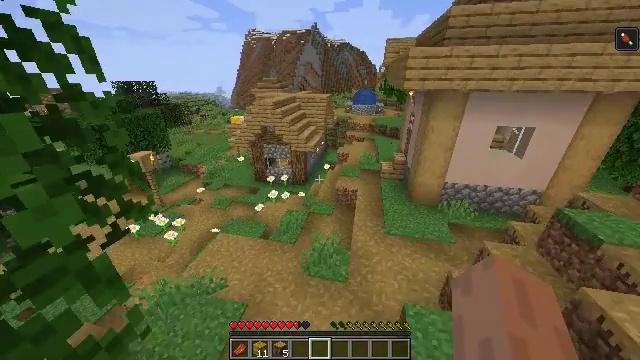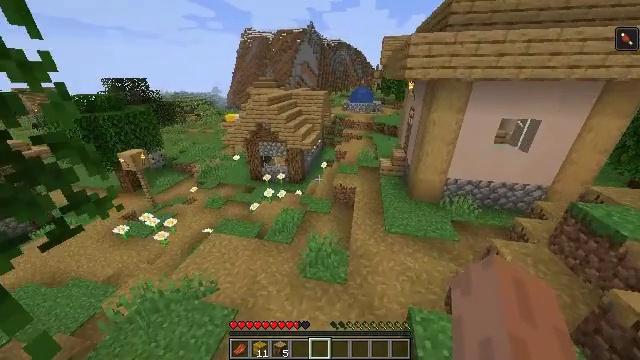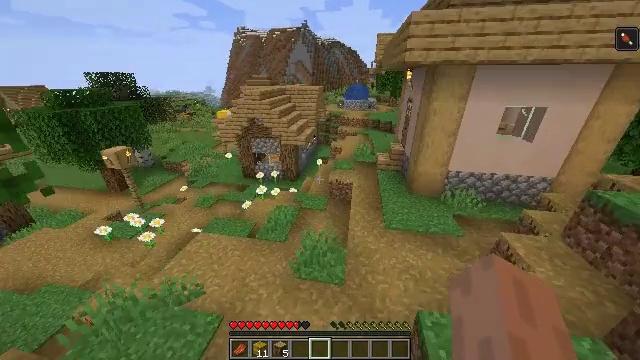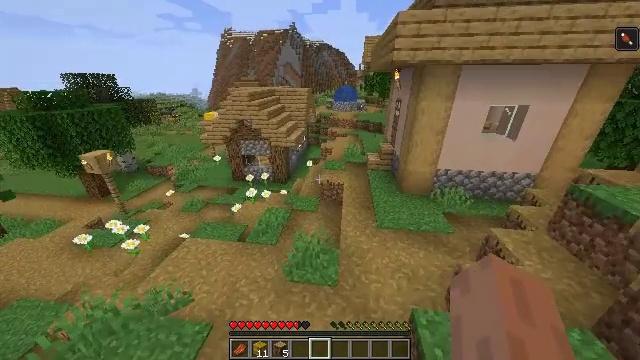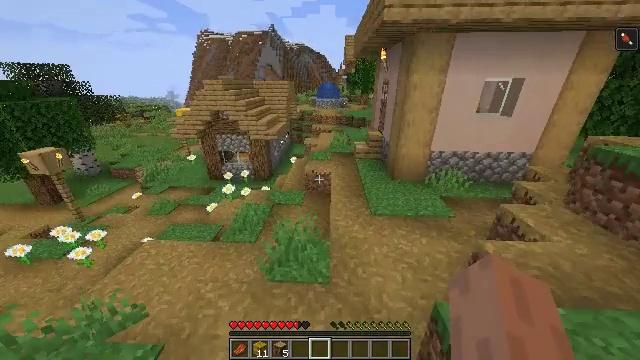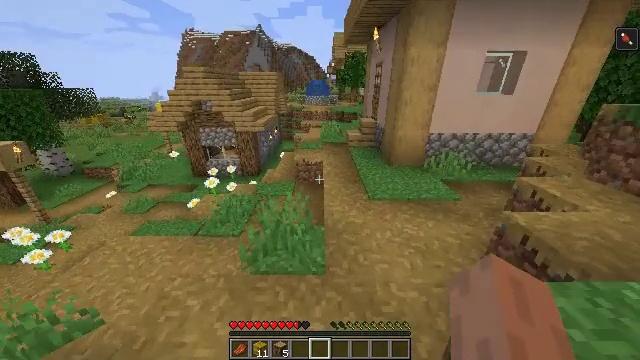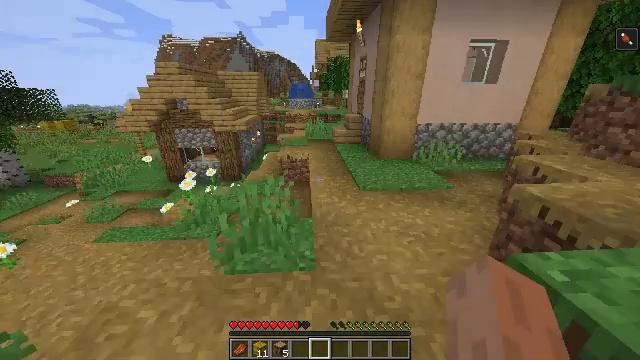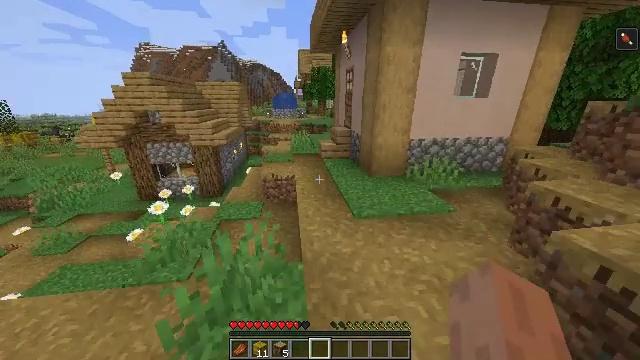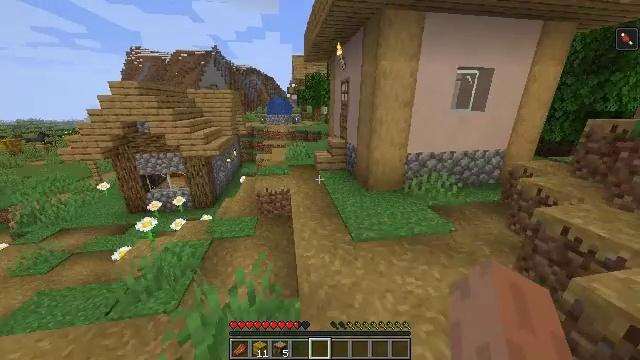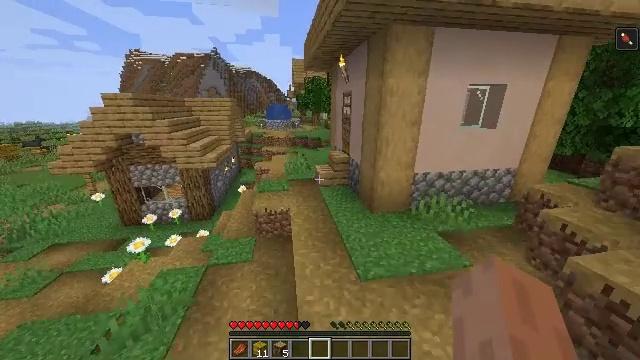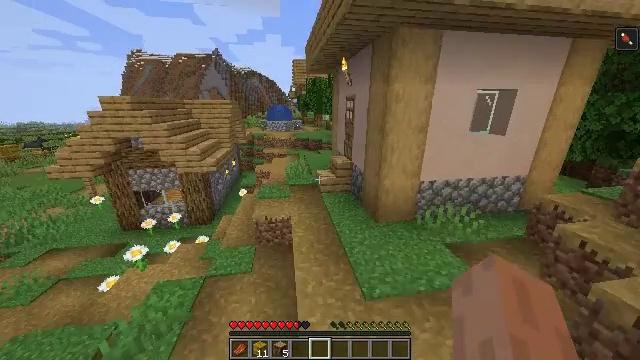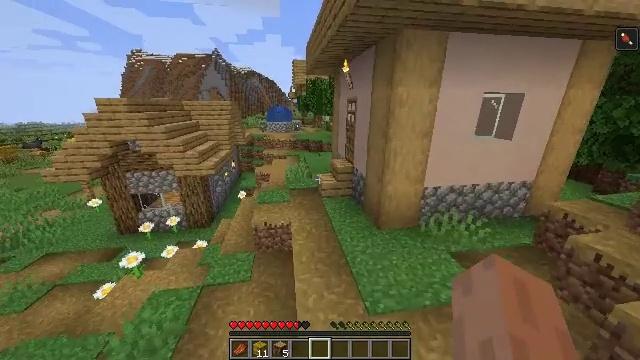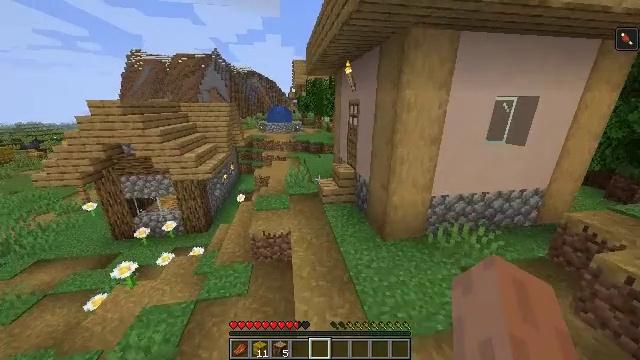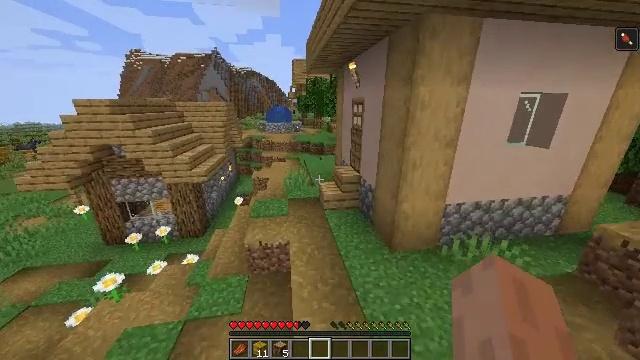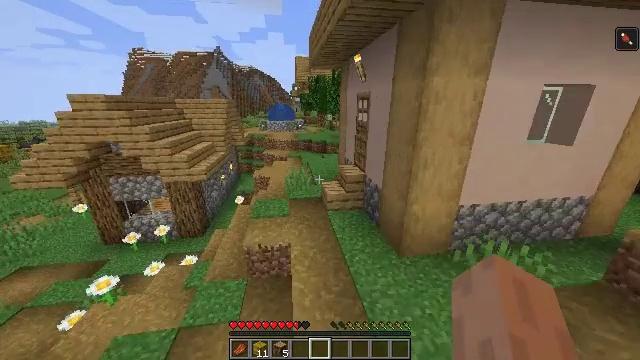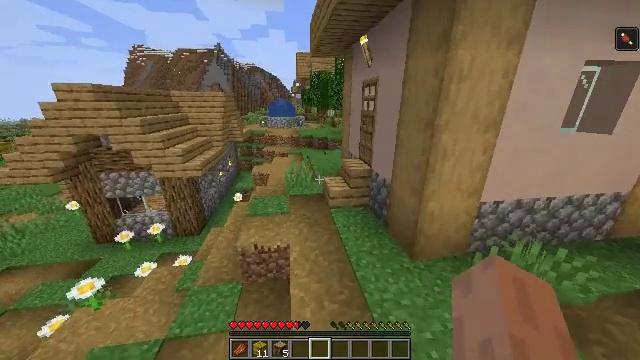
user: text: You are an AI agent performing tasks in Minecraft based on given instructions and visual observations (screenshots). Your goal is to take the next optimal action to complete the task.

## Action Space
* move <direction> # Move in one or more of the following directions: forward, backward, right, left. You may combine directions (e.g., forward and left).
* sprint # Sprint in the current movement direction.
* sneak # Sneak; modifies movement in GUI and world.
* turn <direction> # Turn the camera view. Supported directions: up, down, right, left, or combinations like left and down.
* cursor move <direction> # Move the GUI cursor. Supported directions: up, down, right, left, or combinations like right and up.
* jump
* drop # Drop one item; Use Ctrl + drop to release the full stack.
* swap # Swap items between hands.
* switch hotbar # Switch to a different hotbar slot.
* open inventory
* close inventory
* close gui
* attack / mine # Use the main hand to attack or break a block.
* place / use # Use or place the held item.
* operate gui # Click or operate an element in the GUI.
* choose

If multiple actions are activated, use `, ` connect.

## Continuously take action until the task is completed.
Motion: motion action
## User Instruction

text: Break and collect the fletching table.
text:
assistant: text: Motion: move forward, sprint, jump
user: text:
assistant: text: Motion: move forward, sprint, turn right, jump
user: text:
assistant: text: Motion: move forward, sprint, turn right, jump
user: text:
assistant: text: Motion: move forward, sprint, turn right, jump
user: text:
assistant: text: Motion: move forward, sprint, turn right, jump
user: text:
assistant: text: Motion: move forward, sprint, turn right and up, jump
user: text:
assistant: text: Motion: move forward, sprint, turn right and up, jump
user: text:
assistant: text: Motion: move forward, sprint, turn right, jump
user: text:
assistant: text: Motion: move forward, sprint, jump
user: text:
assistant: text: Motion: move forward, sprint, jump
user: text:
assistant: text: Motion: move forward, sprint, jump
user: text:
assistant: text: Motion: move forward, sprint, jump
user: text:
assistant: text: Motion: move forward, sprint, jump
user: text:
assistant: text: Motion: move forward, sprint, jump
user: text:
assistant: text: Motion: move forward, sprint, jump
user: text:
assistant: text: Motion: move forward, sprint, jump
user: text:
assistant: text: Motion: move forward, sprint, jump
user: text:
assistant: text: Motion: move forward, sprint, jump
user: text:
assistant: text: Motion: move forward, sprint, turn right, jump
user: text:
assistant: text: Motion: move forward, sprint, turn right, jump
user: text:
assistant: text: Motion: move forward, sprint, turn right, jump
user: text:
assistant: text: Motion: move forward and move left, sprint, turn right and up, jump
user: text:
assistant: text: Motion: move forward and move left, sprint, turn right and up, jump
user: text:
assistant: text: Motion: move forward and move left, turn right
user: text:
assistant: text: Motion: move forward and move left, turn right
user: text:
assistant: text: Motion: move forward and move left, turn right
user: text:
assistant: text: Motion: move forward and move left, turn right
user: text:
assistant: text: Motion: move forward and move left, turn right, use / place
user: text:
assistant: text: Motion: move forward and move left, turn right, use / place
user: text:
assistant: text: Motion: move forward and move left, turn right and up, use / place